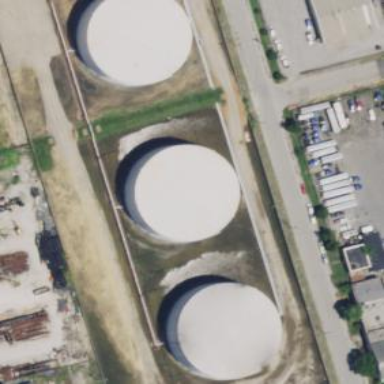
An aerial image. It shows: Storage tank created as man-made structure.